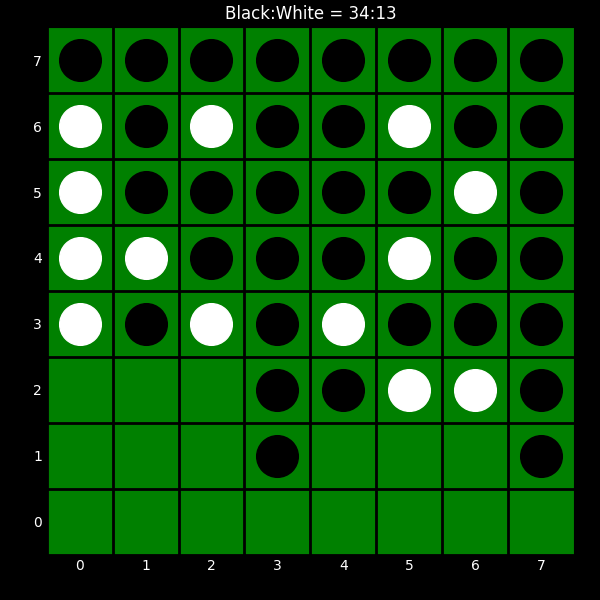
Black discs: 34
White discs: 13